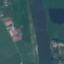
Land use / land cover class: River